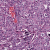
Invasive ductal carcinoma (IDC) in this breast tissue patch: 1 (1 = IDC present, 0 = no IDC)